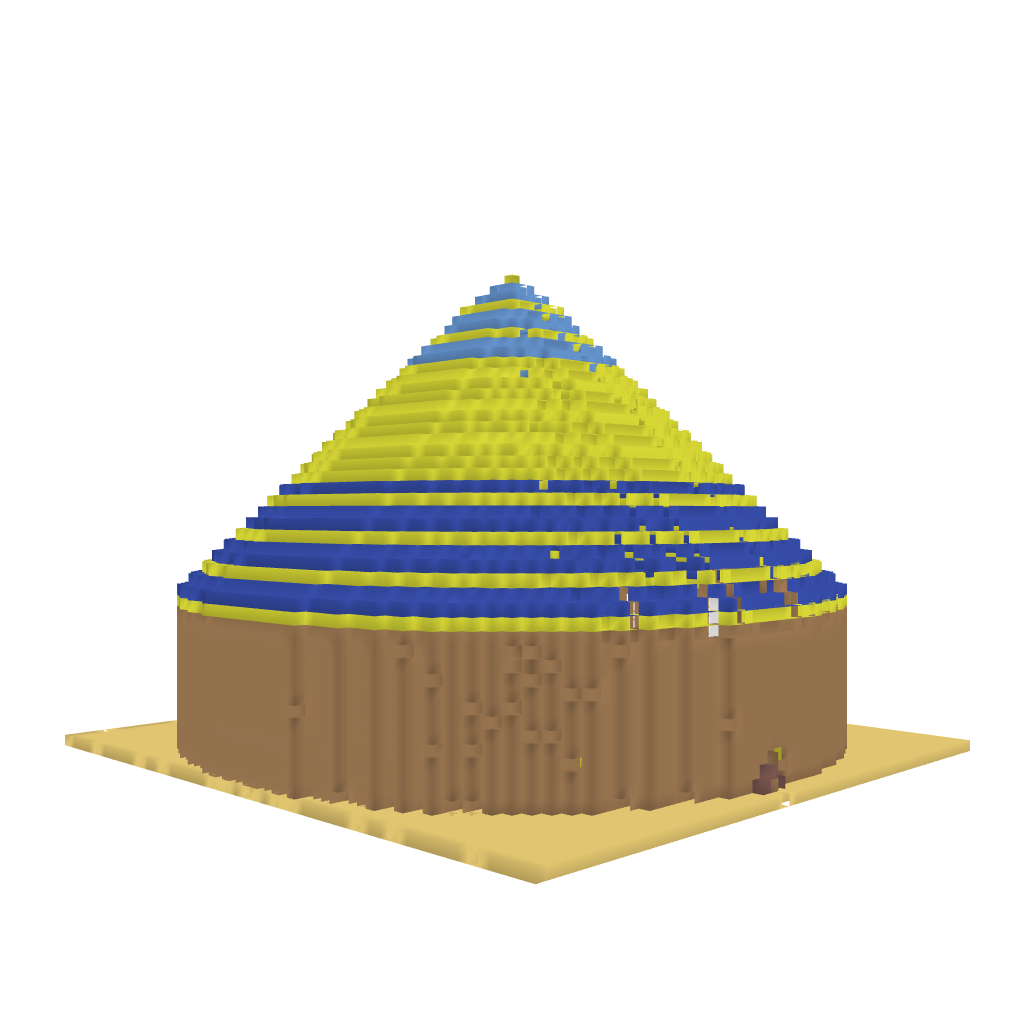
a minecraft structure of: Arena good quality